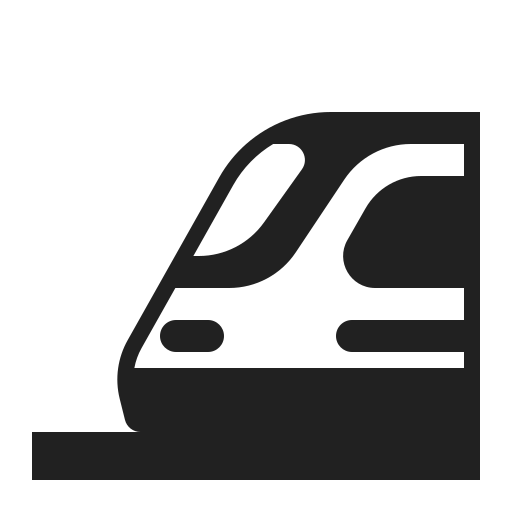
light rail high contrast